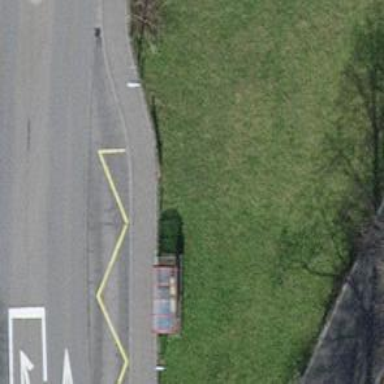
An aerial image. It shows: Platform for public transport on the road.